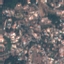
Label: Residential